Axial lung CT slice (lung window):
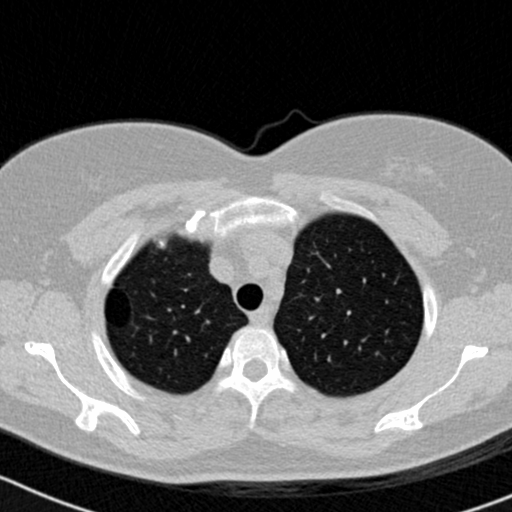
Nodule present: no